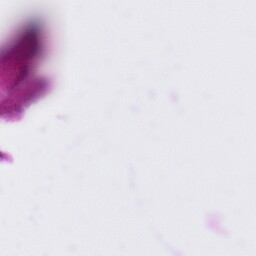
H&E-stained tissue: Tonsil